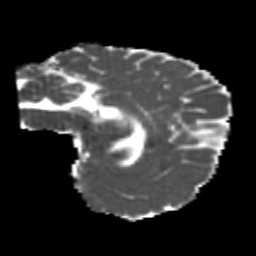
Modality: MD
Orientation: sagittal
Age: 20
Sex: female
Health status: healthy
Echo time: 0.074 s